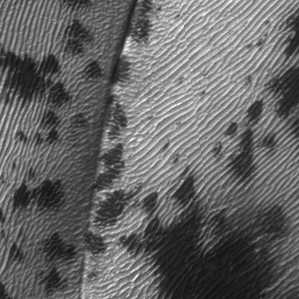
Label: frost